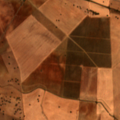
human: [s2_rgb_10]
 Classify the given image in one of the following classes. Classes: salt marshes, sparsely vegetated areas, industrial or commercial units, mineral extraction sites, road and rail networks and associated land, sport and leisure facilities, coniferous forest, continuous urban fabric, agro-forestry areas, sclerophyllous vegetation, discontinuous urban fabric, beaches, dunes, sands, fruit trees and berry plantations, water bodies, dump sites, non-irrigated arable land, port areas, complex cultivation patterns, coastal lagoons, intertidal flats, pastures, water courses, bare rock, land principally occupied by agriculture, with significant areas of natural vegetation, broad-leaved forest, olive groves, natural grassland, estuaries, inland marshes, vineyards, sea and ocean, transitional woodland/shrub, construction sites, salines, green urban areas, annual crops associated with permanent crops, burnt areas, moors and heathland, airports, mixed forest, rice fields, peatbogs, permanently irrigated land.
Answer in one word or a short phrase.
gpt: non-irrigated arable land, olive groves, agro-forestry areas